This grayscale texture is a bearing vibration snapshot reshaped row-by-row into a square image. Classify the bearing condition as one of: normal, inner_race, outer_race, ball.
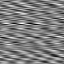
Answer: ball